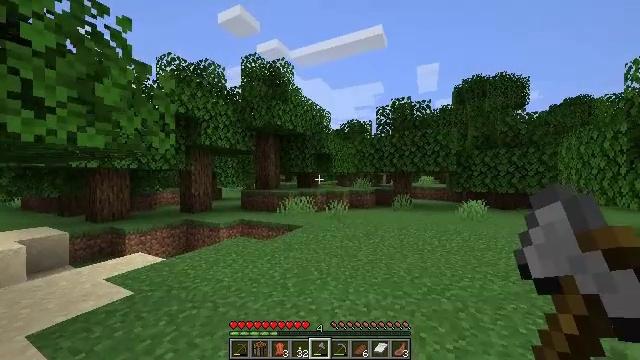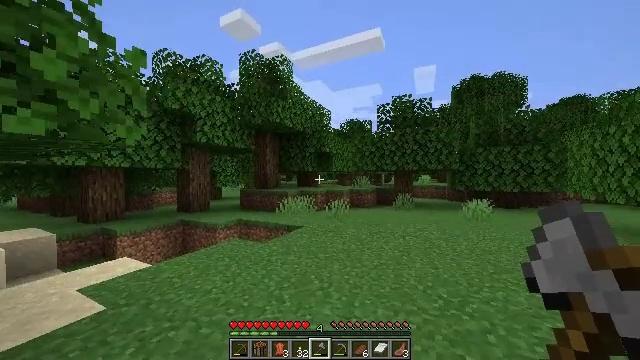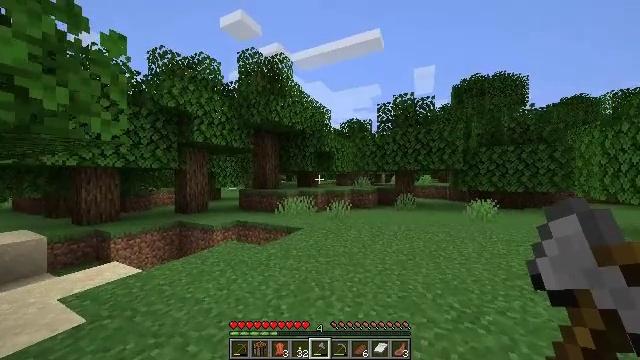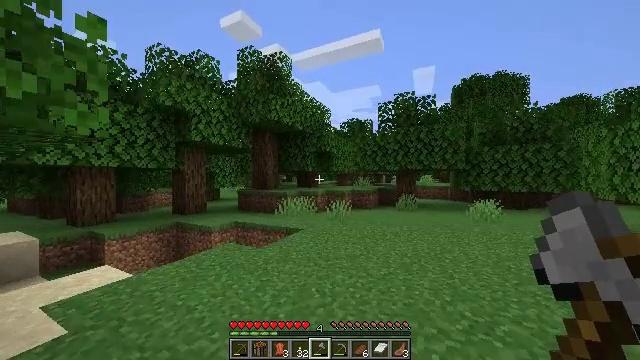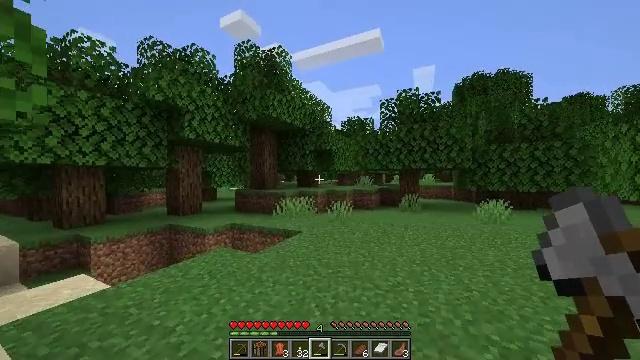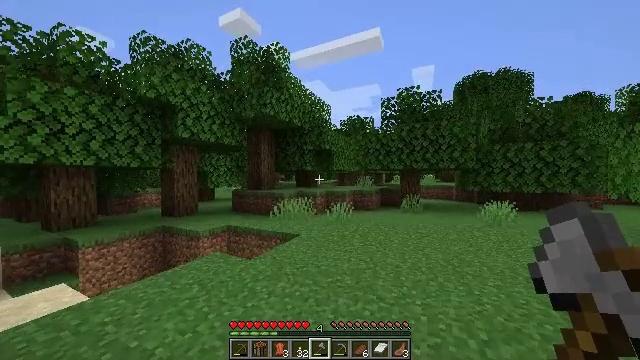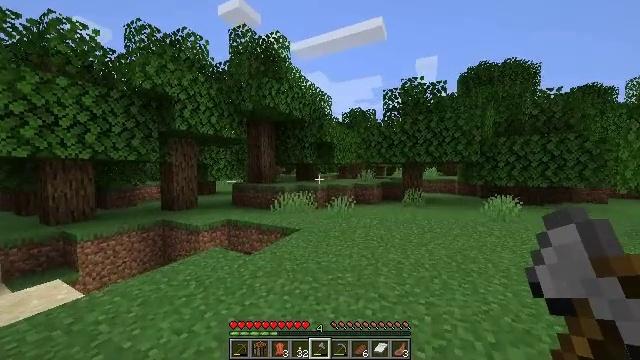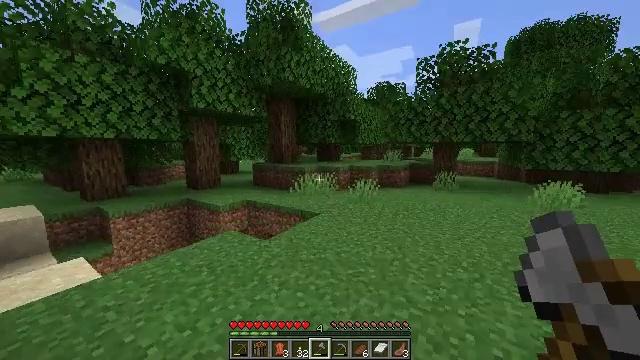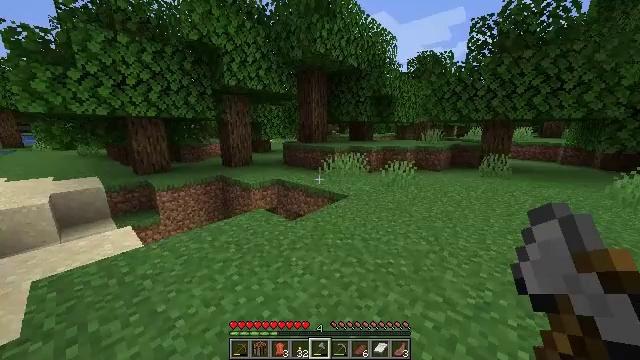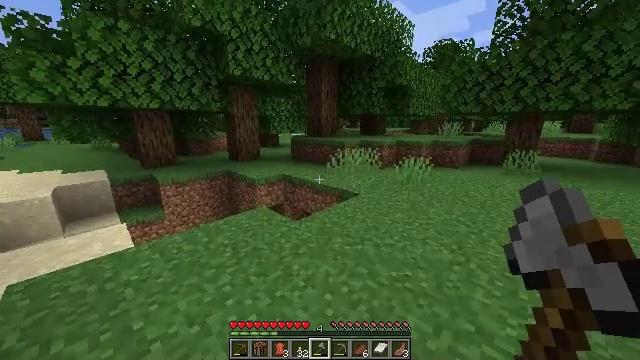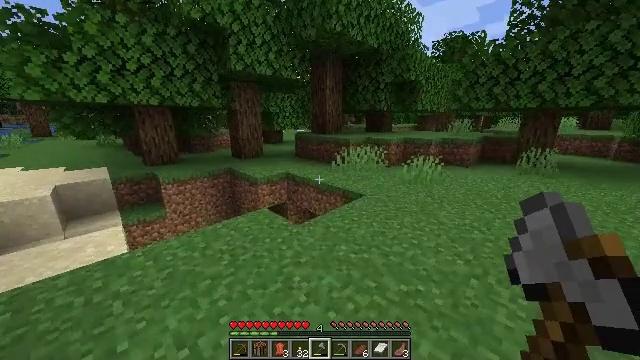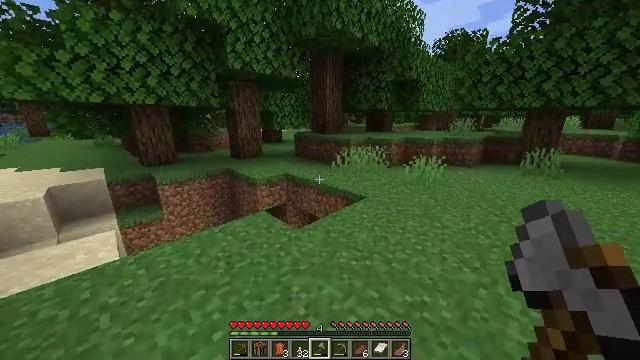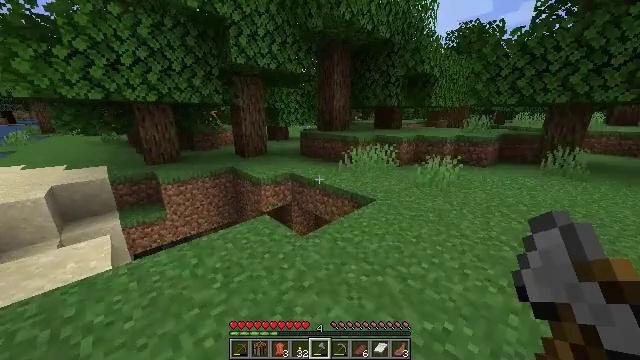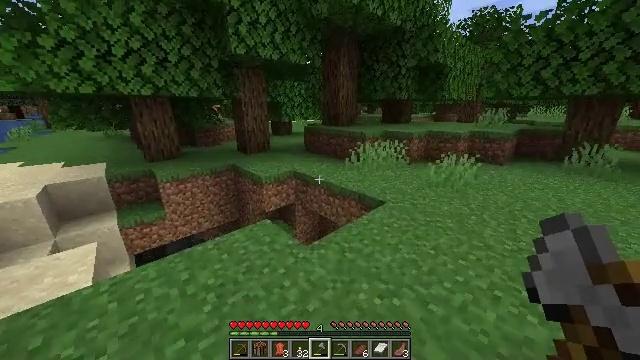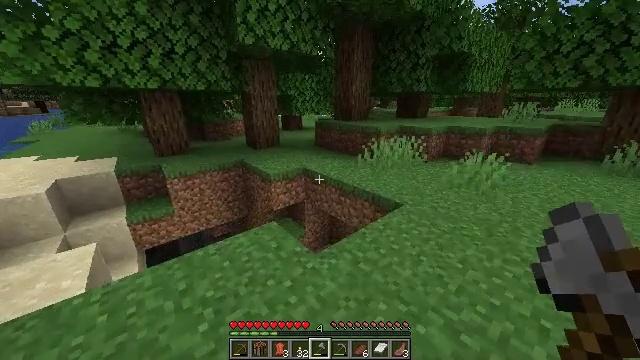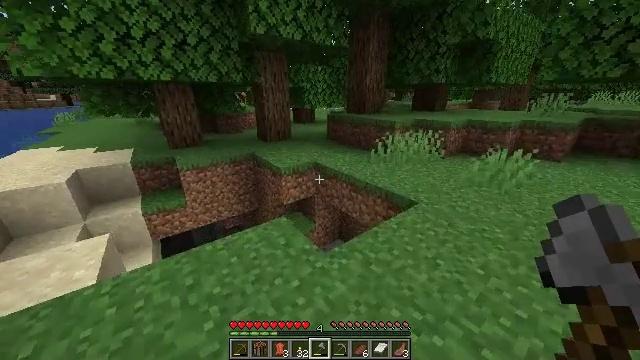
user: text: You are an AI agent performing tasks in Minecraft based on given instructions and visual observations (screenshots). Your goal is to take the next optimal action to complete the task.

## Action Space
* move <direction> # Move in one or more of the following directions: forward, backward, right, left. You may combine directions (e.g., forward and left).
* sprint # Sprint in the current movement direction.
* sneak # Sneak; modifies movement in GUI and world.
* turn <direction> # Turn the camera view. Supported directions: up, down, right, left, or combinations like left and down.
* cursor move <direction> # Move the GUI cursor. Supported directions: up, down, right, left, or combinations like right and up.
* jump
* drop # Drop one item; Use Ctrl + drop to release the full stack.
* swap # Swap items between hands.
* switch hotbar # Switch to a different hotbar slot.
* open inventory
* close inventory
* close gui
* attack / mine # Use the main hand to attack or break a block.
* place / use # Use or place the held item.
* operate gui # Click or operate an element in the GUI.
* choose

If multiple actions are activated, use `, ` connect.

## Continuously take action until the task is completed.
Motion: motion action
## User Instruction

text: Collect dirt by holding left button.
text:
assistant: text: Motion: move forward, sprint
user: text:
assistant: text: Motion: move forward, sprint
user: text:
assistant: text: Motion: move forward, sprint
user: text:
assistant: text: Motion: move forward, sprint
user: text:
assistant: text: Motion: move forward, sprint
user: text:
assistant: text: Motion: move forward, sprint, turn down
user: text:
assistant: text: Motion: move forward, sprint, turn left and down
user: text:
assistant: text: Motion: move forward, sprint, turn left and down
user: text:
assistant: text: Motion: move forward, sprint, turn left and down
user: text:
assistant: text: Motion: move forward, sprint, turn left
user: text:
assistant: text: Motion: move forward, sprint
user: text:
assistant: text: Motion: move forward, sprint, turn left
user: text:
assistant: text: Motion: move forward, sprint, turn left and down
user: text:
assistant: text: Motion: move forward, sprint, turn left and down
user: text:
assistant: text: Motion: move forward, sprint, turn left and down
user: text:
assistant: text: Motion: move forward, sprint, turn left and down
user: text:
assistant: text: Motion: move forward, sprint, turn left and down
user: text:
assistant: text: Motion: move forward, sprint, turn left and down
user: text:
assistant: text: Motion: move forward, sprint, turn left and down
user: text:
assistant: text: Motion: sprint, turn left and down
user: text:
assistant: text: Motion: turn left and down
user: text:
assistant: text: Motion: turn down
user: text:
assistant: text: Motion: no_op
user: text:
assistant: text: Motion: turn left and down
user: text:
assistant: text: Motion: turn left and down
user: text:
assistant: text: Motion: turn left and down
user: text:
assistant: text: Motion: turn left and down
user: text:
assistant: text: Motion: turn left and down
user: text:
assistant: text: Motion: turn left
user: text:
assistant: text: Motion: turn left